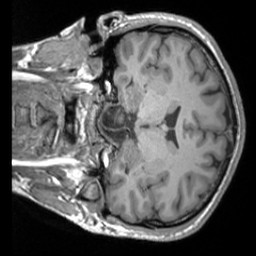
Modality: T1w
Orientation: coronal
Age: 27
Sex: male
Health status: healthy